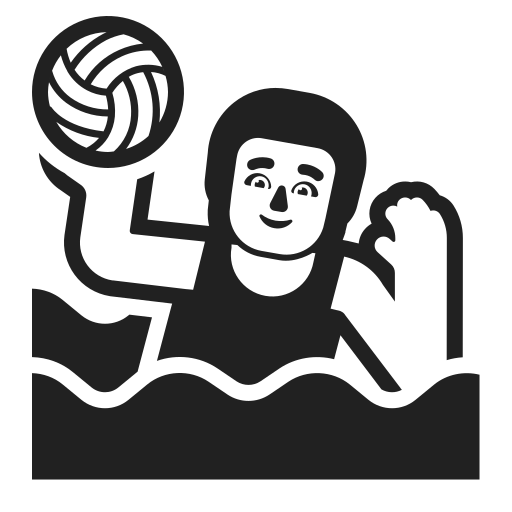
man playing water polo high contrast default